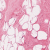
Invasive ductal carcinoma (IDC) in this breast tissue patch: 0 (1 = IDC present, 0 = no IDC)